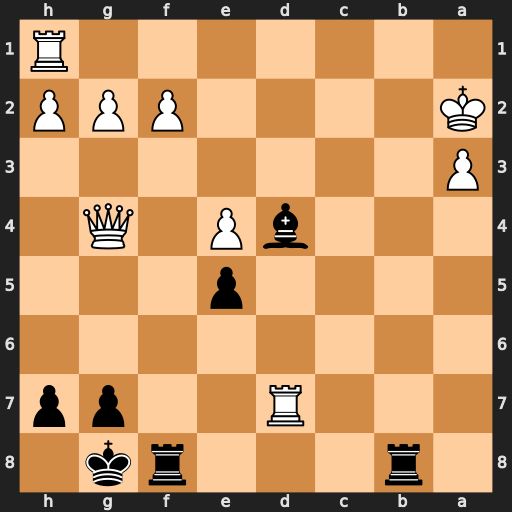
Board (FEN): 1r3rk1/3R2pp/8/4p3/3bP1Q1/P7/K4PPP/7R
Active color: b
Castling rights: -
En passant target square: -
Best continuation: Rxf2+ Qe2 Rxe2#